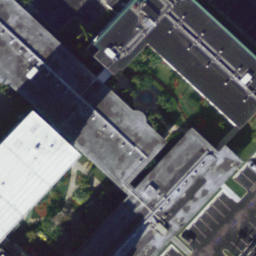
Label: buildings